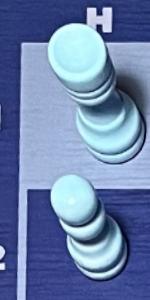
Label: Pawn_White